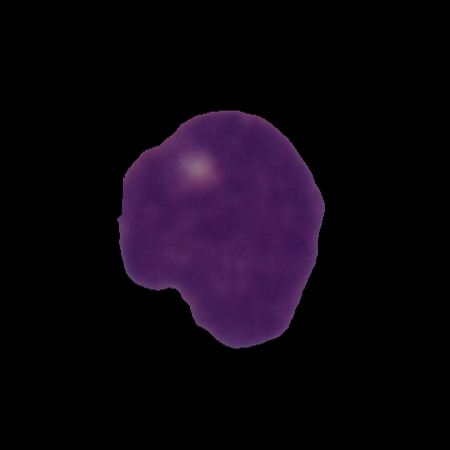
Label: cancer